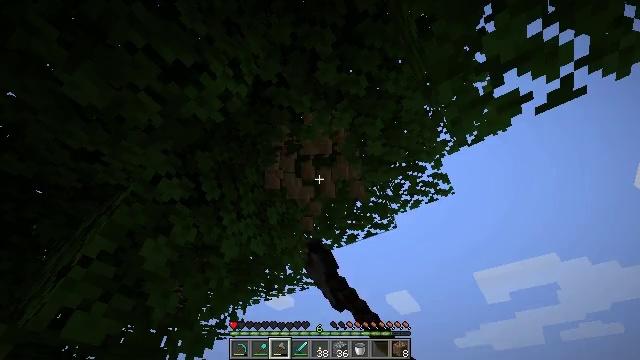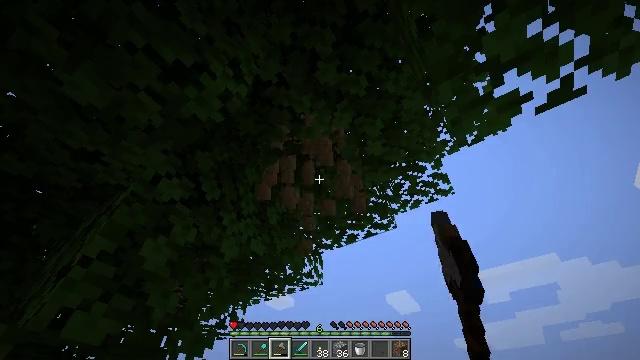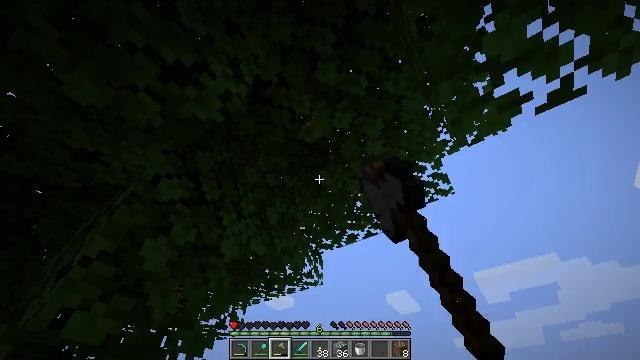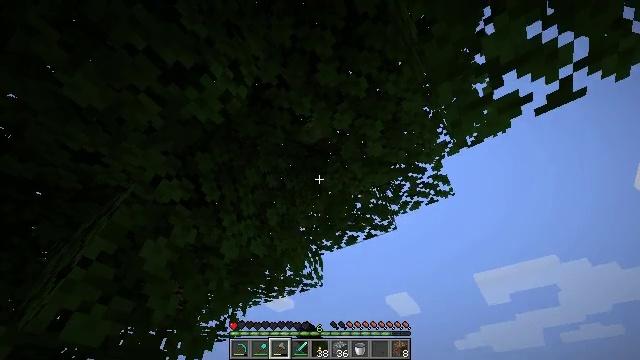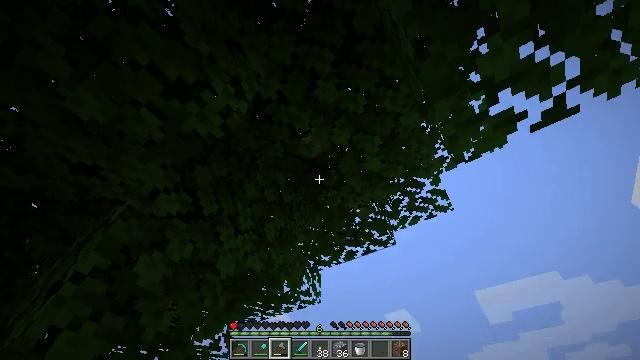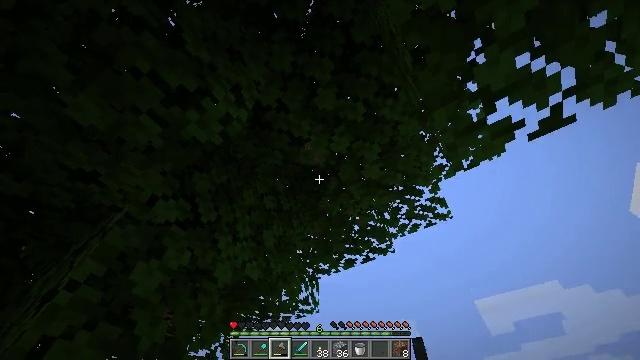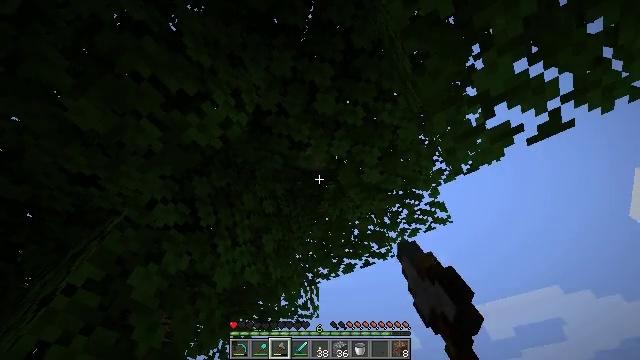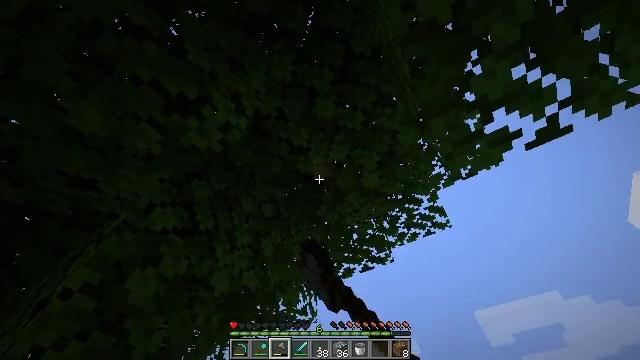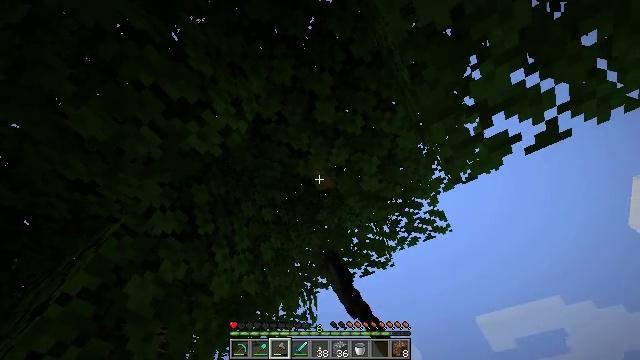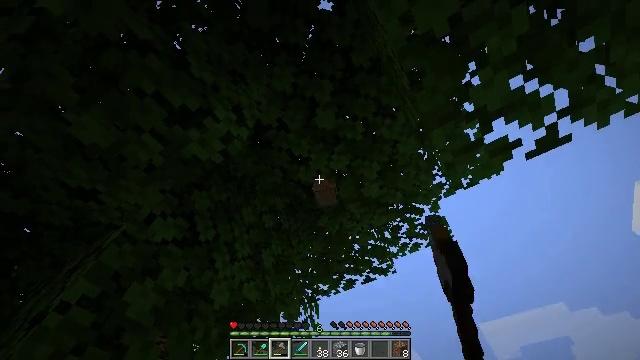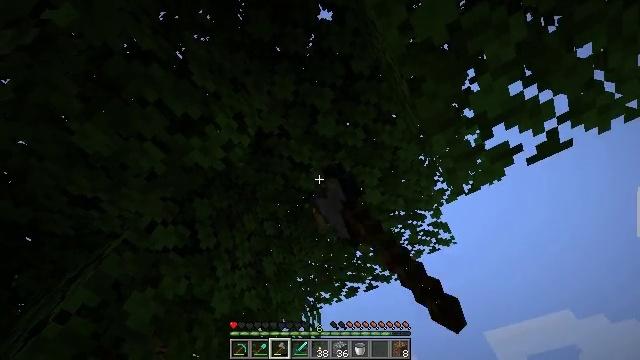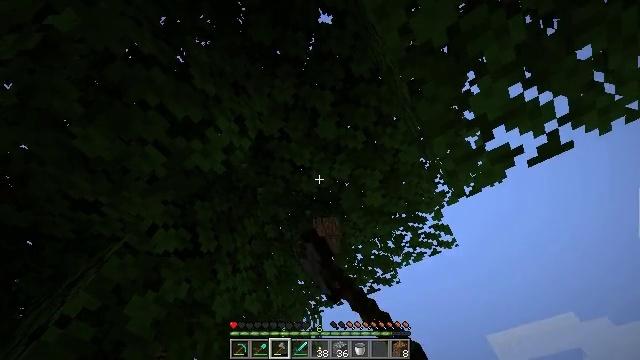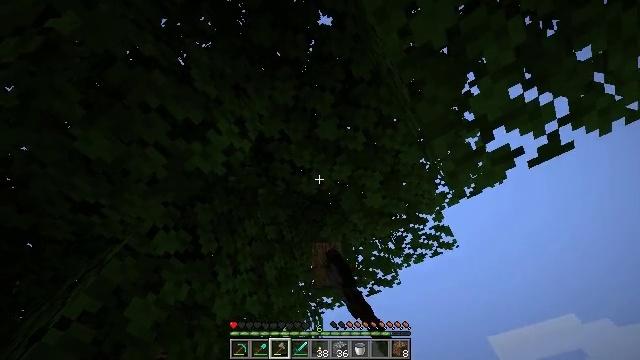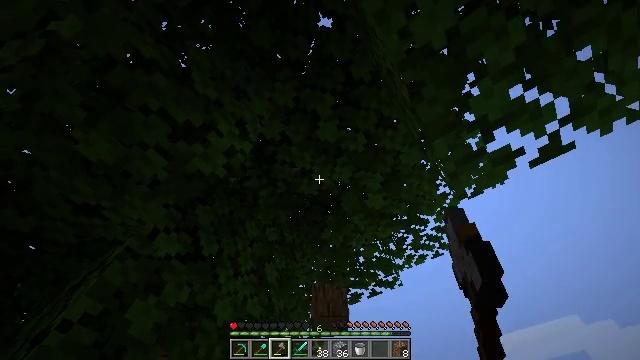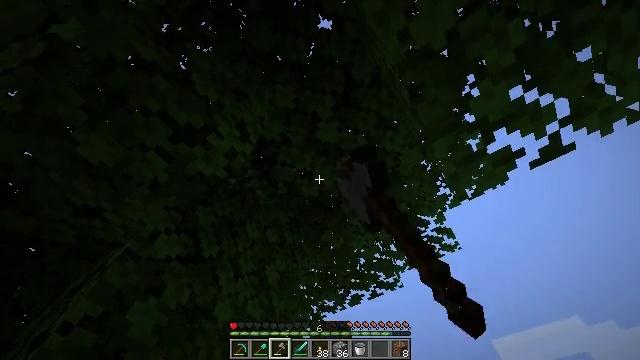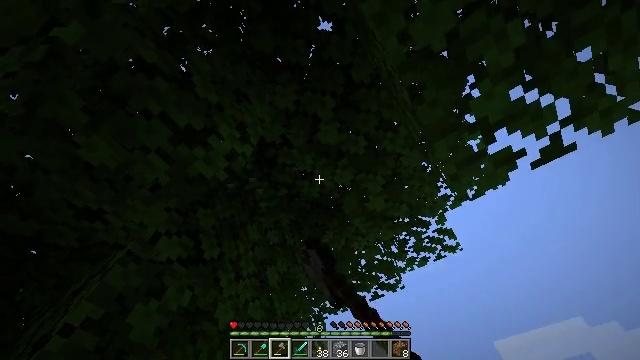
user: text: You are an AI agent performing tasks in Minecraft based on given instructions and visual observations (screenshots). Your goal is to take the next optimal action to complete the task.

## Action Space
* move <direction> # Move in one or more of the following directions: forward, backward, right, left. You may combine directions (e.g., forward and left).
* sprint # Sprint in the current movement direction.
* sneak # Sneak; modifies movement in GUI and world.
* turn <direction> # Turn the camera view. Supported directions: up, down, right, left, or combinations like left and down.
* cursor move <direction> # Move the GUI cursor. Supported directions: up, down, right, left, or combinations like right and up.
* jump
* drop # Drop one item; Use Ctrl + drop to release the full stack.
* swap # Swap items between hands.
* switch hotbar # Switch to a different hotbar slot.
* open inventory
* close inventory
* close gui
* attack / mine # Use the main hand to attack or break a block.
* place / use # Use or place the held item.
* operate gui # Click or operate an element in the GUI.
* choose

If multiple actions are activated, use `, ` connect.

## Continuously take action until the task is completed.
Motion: motion action
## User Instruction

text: Gather oak leaves by attacking.
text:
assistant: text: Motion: attack / mine
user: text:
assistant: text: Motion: attack / mine
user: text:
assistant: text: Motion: attack / mine
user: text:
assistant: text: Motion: turn up, attack / mine
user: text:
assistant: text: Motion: turn up, attack / mine
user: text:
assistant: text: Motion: attack / mine
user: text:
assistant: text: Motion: attack / mine
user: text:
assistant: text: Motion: attack / mine
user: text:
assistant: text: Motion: turn up, attack / mine
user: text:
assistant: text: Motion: turn up, attack / mine
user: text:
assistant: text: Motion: attack / mine
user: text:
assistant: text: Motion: attack / mine
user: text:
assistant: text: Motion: attack / mine
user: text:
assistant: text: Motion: attack / mine
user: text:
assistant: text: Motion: attack / mine
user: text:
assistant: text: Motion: turn up, attack / mine
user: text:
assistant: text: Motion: turn left and up, attack / mine
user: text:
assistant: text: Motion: turn left and up, attack / mine
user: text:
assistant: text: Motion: turn left and up, attack / mine
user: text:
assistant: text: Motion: turn left and up, attack / mine
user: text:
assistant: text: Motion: turn left and up, attack / mine
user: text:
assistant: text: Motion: turn left and up, attack / mine
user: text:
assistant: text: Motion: attack / mine
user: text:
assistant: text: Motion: turn left, attack / mine
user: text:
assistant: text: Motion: turn left and down, attack / mine
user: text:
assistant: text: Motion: turn left and down, attack / mine
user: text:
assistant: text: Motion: turn left and down, attack / mine, switch to hotbar 4
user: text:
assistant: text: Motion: turn left and down, attack / mine, switch to hotbar 4
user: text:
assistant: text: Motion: turn left and down, attack / mine, switch to hotbar 4
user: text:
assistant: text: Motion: turn left and down, attack / mine